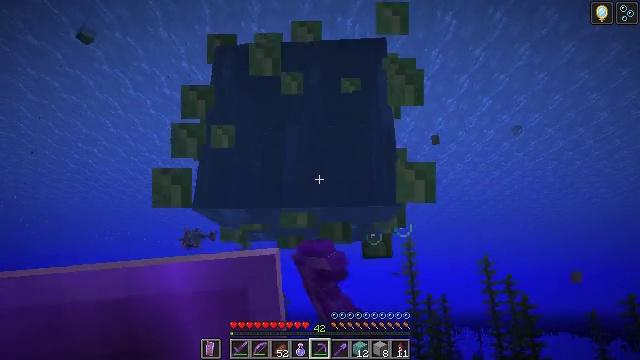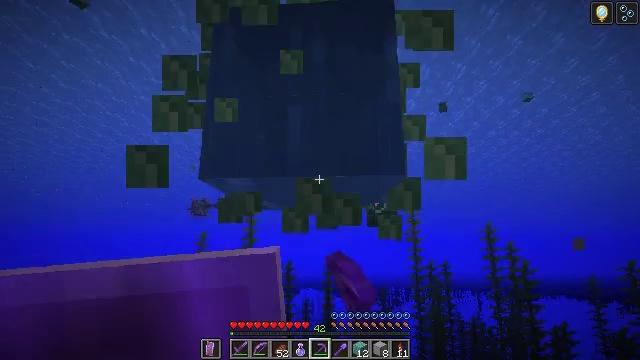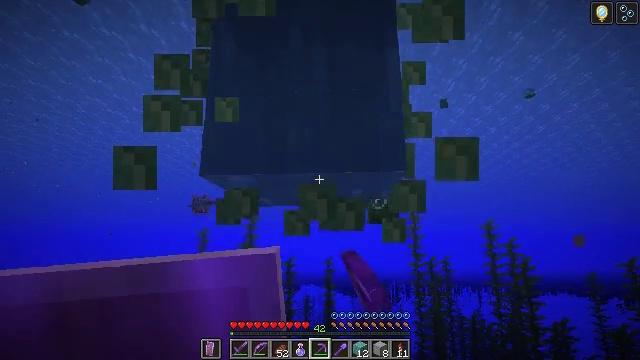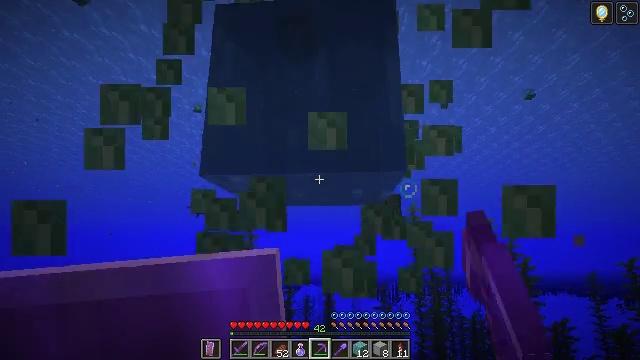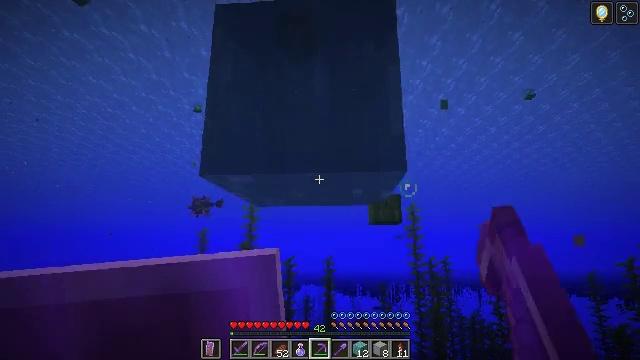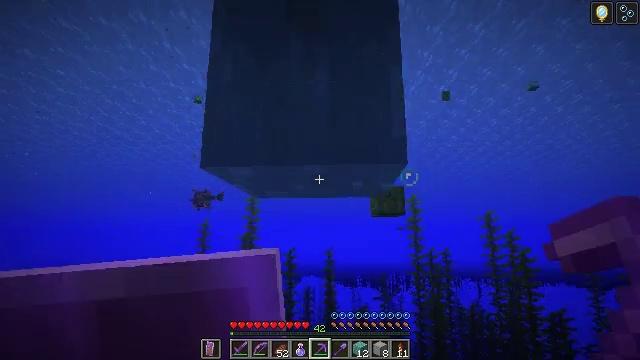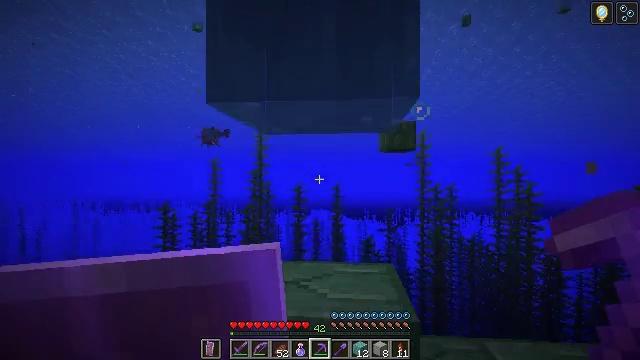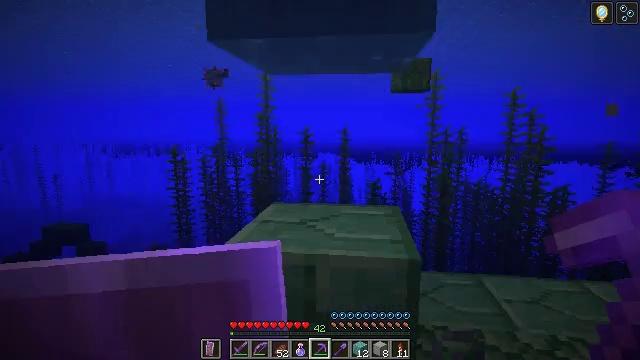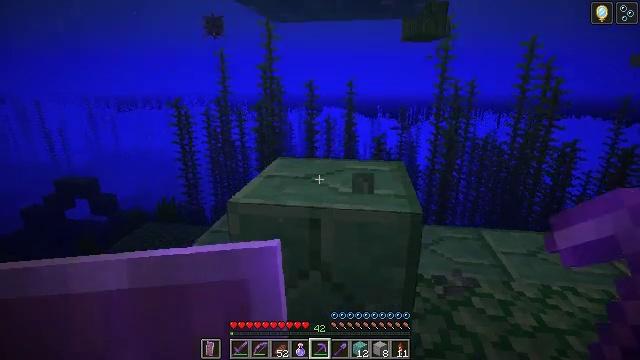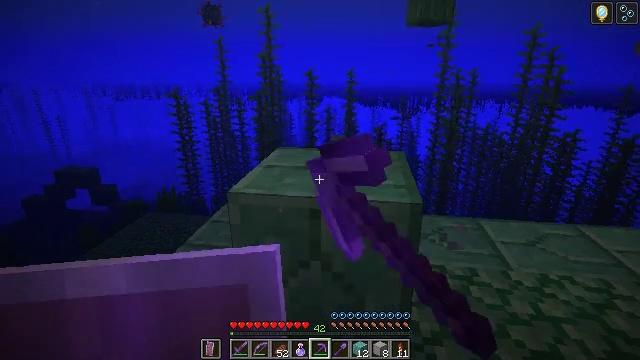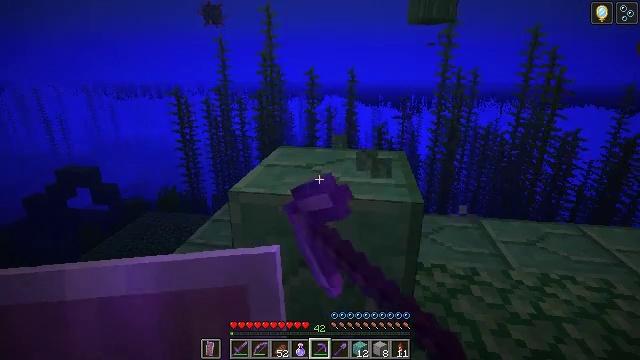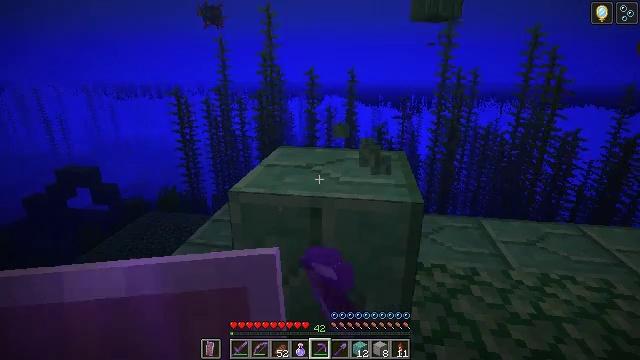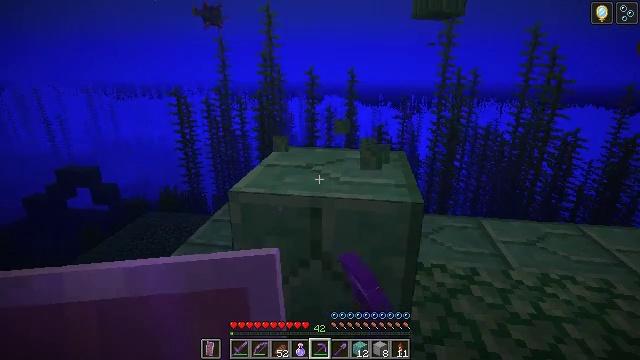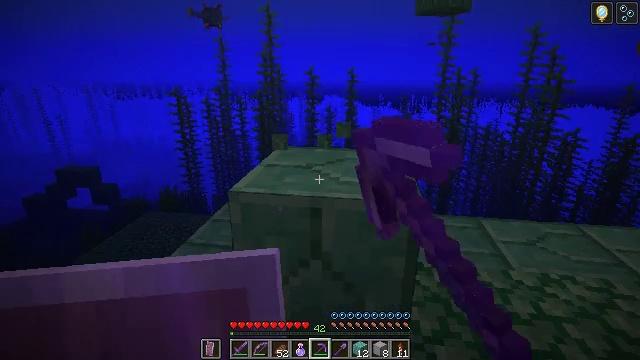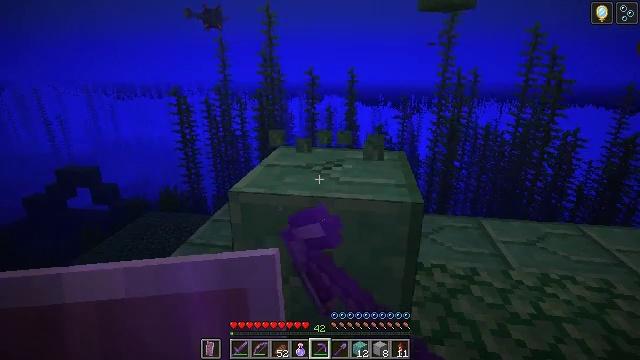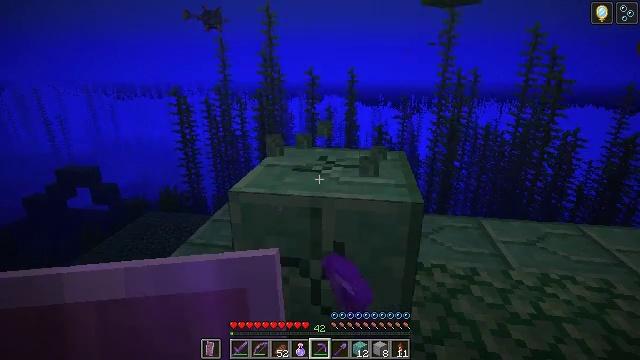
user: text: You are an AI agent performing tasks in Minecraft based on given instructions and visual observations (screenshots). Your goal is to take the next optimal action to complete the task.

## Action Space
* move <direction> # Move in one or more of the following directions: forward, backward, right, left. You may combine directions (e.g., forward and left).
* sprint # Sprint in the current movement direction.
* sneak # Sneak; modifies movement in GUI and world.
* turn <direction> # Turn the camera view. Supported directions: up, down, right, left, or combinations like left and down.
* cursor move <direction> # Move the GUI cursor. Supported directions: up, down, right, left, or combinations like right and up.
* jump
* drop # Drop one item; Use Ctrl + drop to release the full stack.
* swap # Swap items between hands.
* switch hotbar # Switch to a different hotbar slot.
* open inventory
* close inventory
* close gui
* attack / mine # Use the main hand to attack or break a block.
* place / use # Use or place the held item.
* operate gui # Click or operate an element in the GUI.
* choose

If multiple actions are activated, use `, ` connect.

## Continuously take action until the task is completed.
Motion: motion action
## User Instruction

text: Mine prismarine bricks from the ocean monument.
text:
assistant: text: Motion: turn down, attack / mine
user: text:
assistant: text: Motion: attack / mine
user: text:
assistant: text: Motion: attack / mine
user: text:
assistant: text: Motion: attack / mine
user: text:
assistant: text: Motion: turn down, attack / mine
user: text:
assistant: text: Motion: turn left and down, attack / mine
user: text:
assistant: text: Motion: turn left and down, attack / mine
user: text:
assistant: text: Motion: turn down, attack / mine
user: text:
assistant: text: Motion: turn down, attack / mine
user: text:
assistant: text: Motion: attack / mine
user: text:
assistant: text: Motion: attack / mine
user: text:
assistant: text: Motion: attack / mine
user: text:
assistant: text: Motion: attack / mine
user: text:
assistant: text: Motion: attack / mine
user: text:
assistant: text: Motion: attack / mine
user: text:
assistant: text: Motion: attack / mine
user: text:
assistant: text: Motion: attack / mine
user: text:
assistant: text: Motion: attack / mine
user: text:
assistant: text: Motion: attack / mine
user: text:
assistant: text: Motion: attack / mine
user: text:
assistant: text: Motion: attack / mine
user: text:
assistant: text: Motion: attack / mine
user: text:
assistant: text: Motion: attack / mine
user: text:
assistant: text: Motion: attack / mine
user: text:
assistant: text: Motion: attack / mine